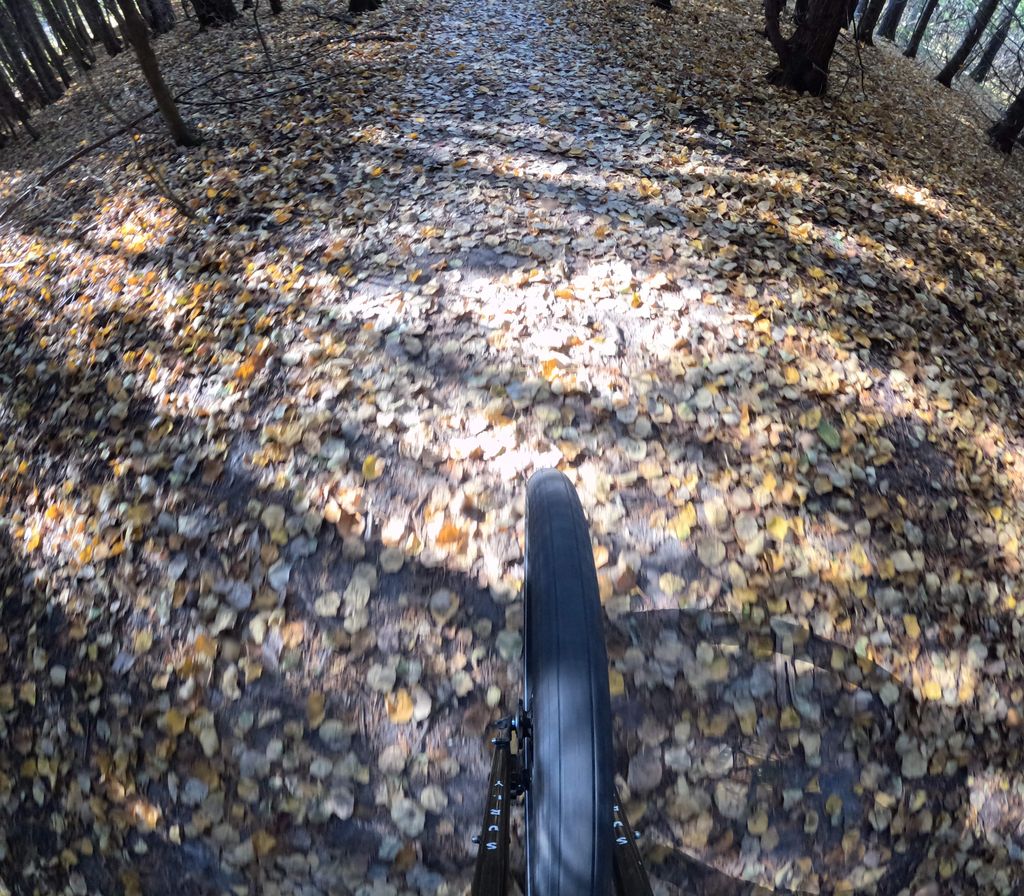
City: ottawa-gatineau